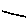
Label: line